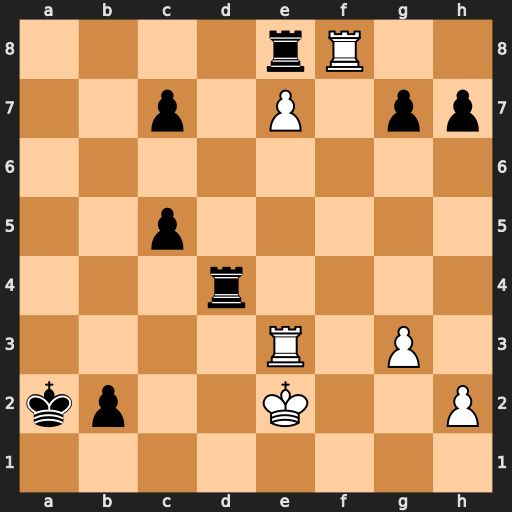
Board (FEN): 4rR2/2p1P1pp/8/2p5/3r4/4R1P1/kp2K2P/8
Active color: w
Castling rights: -
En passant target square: -
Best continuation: Rxe8 b1=Q Ra8+